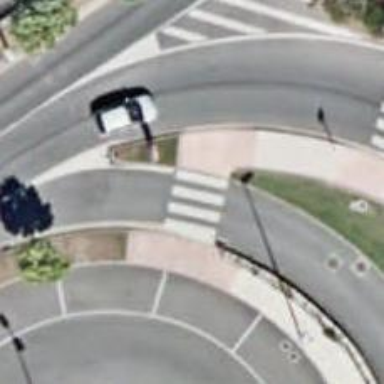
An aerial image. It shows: Uncontrolled crossing on the road.